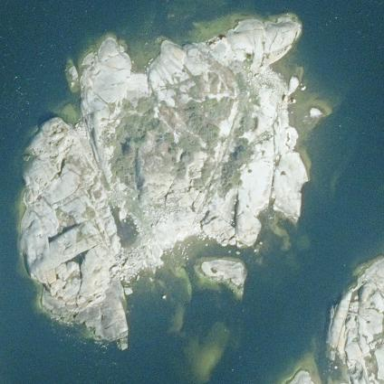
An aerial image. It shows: Islet along the natural coastline.